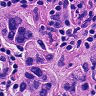
Metastatic tissue present: yes